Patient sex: F
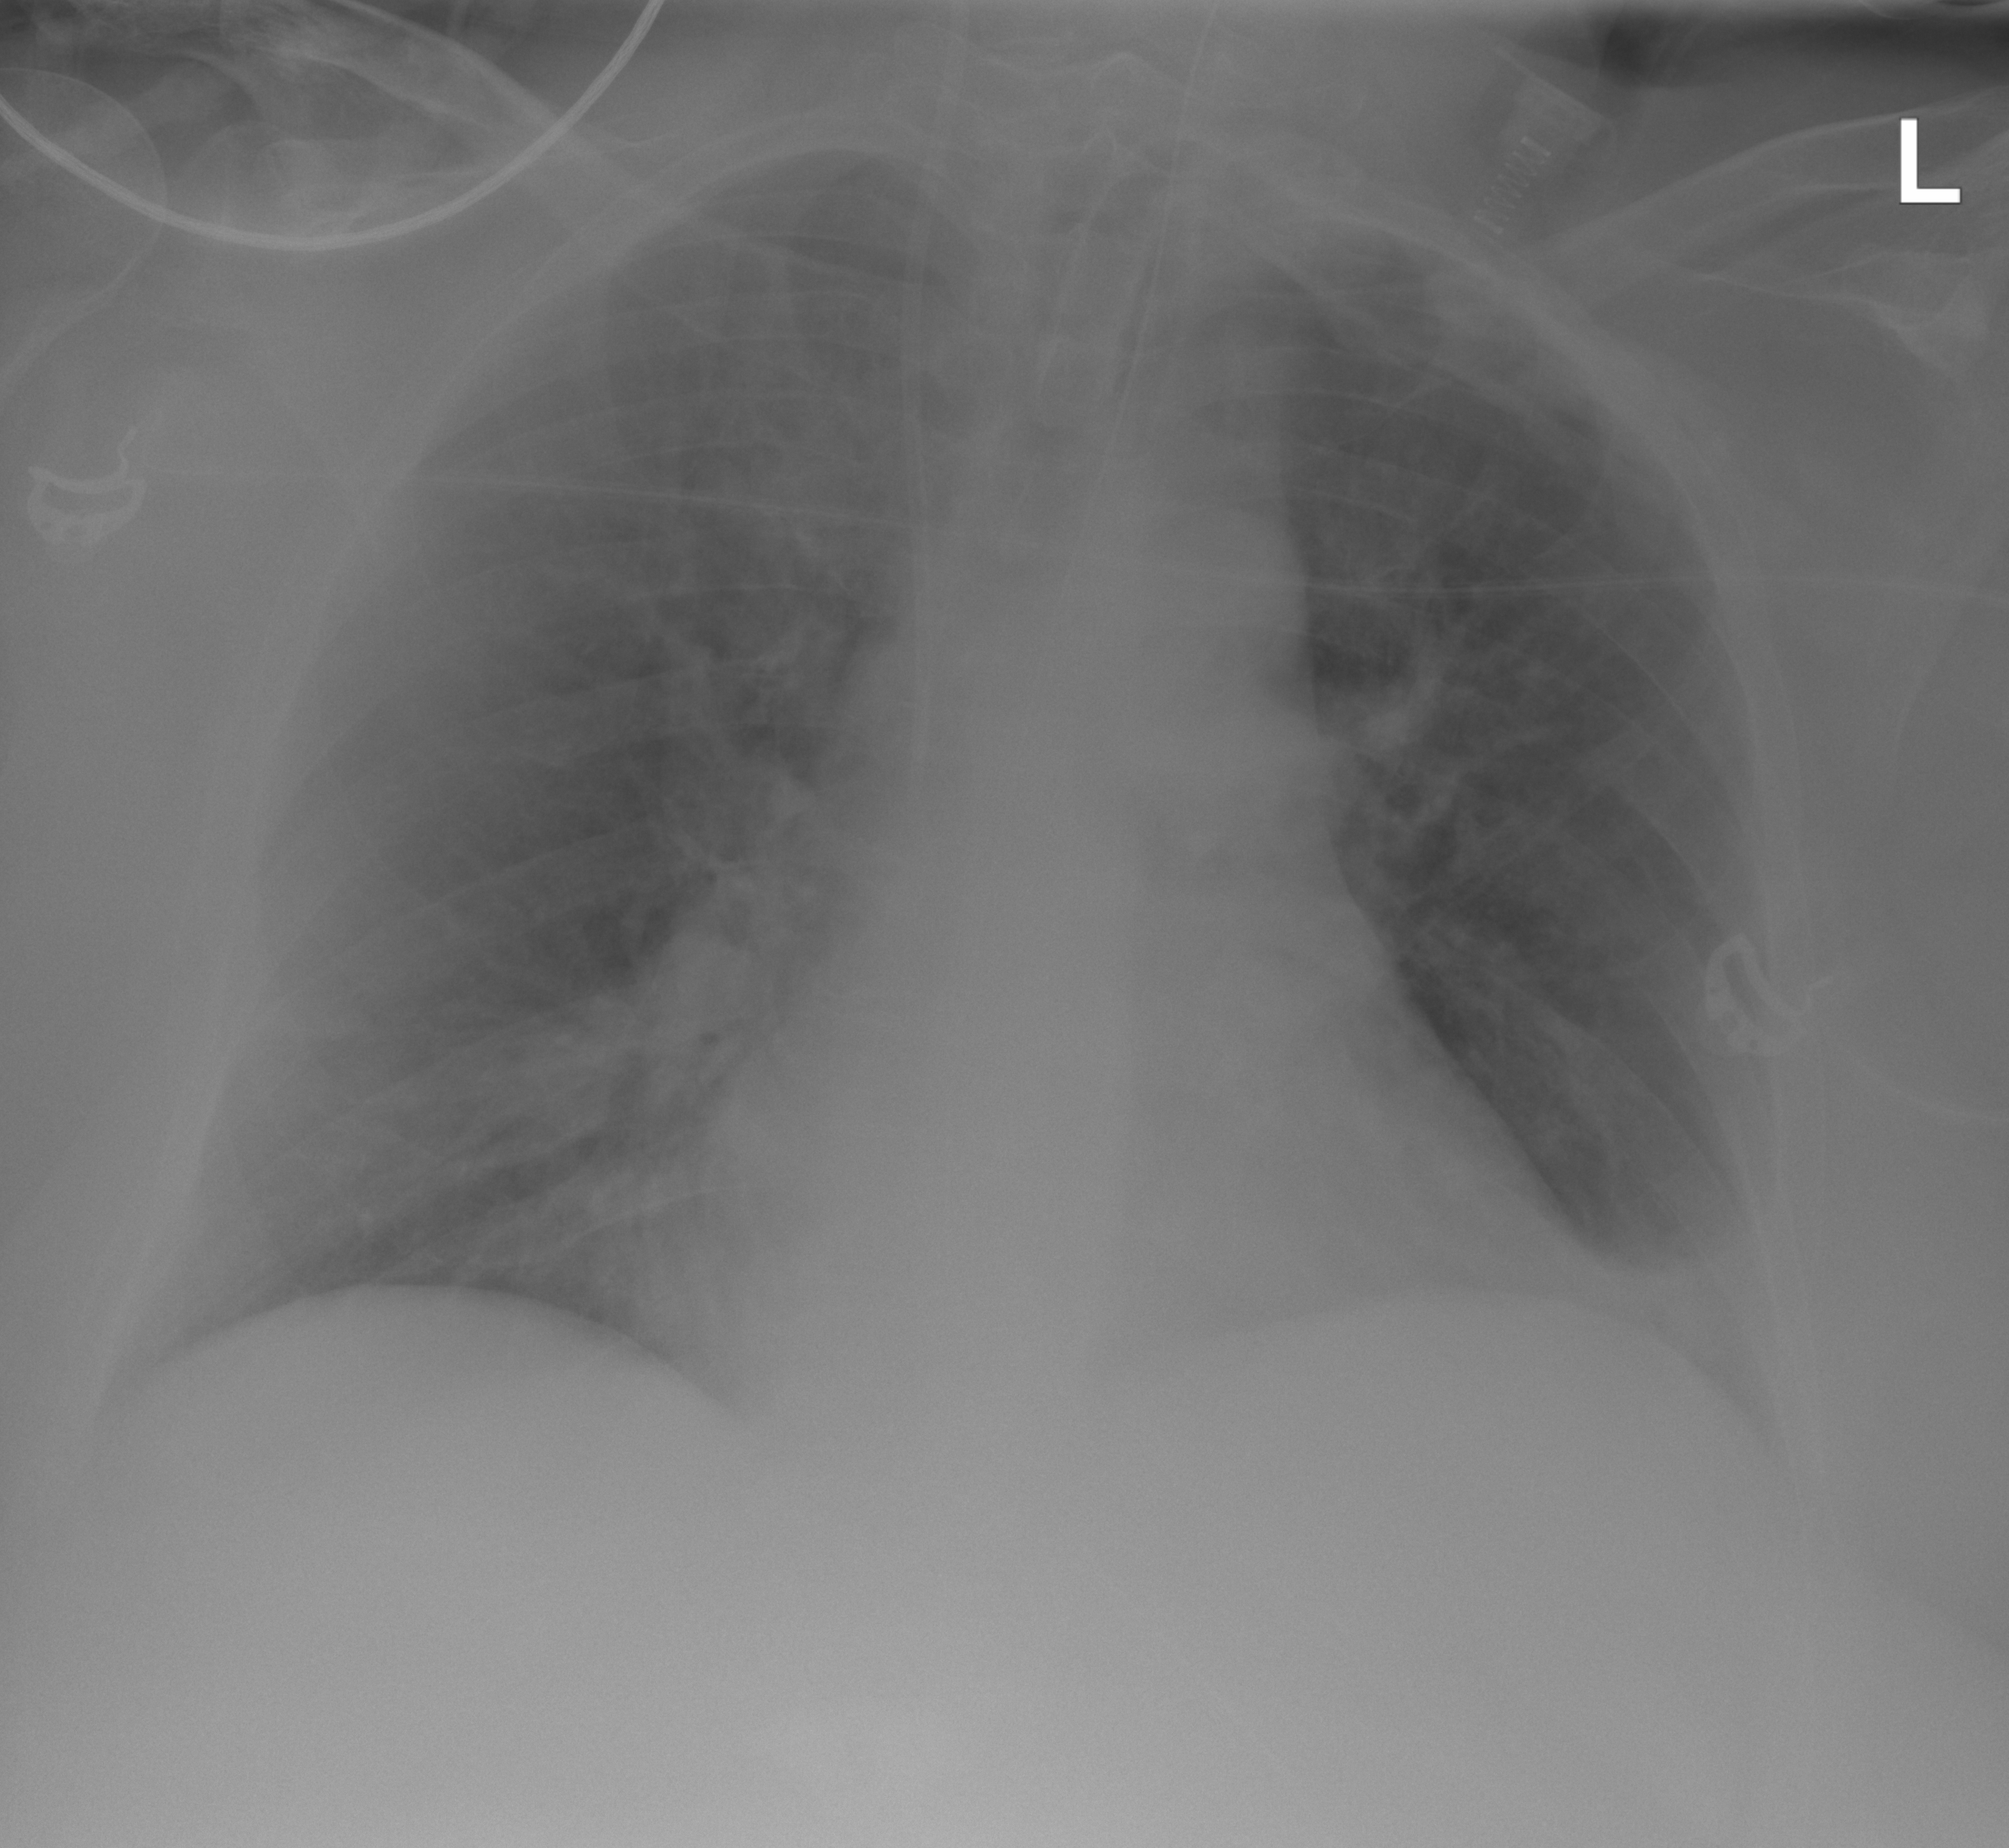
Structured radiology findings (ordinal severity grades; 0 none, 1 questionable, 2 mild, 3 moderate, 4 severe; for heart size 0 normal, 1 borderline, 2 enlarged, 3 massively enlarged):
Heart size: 1
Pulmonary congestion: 0
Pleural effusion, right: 0
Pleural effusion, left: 2
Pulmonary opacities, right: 0
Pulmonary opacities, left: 0
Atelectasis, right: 2
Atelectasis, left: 2